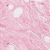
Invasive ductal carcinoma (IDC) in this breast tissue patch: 0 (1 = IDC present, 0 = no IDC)